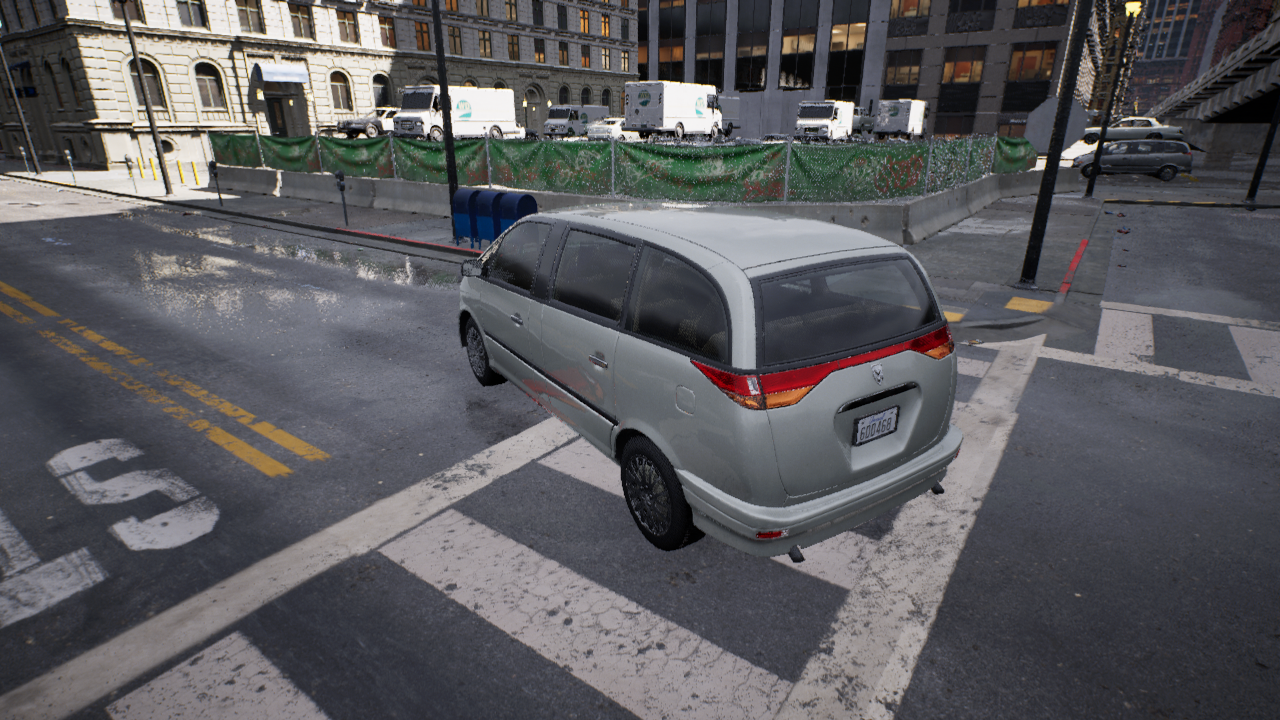
Venue: intersection
Lighting: clear day
Vehicle rig: minivan